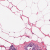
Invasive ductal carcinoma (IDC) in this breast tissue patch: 0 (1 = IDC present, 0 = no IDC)